Field crop: maize
Growth stage: 2
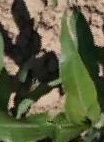
Species: maize